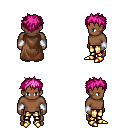
a pixel art fantasy rpg character, male body template, human, dark skin, brown cape, gold greaves, pink bedhead hairstyle, white cloth bracers, gold boots, four views (front, back, left, right), 2x2 character sprite sheet, small pixel art, hard edges, no anti-aliasing